Question: How to gt rid of it? I tried to pull code from bitbucket but it shows like this.
Help me to close this. I am unable to scroll down and i don't want to quit it rather I want to close it(I need reason why it is not showing close option at top).

I am new to MAC, XCode, Bitbucket and stackoverflow too.
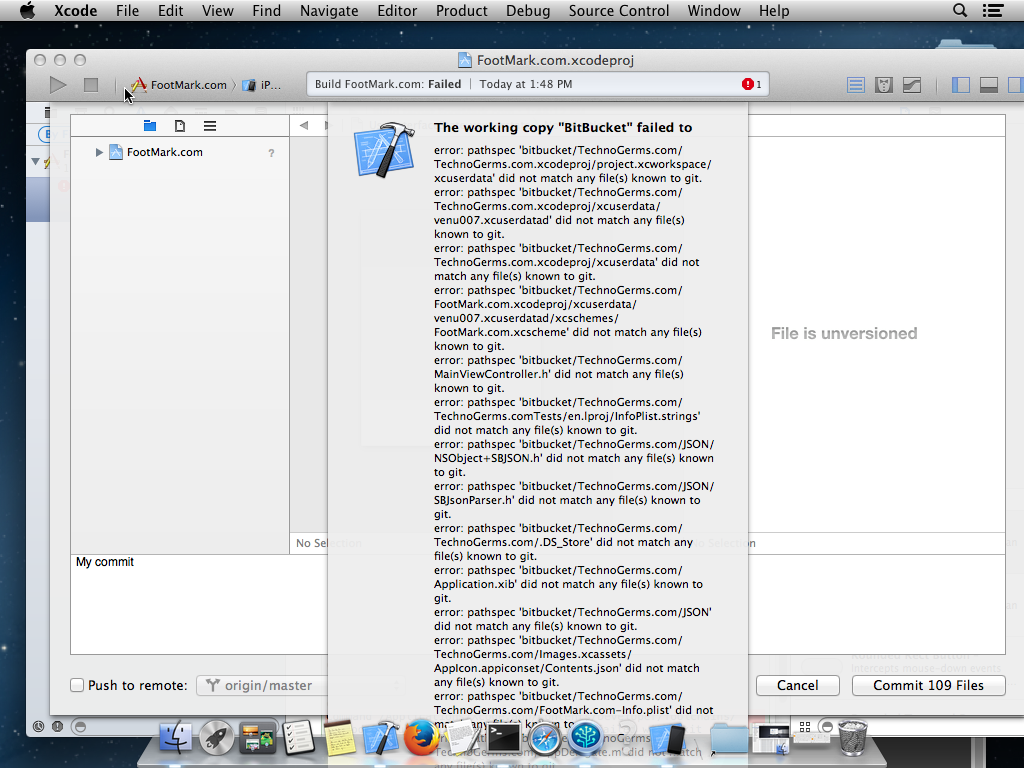
Answer: Actually this is a MAC OS issue. First try to hit "enter" and if the button in the popup is highlighted it will close it. If its not, there is no way to close it unless you connect a higher resolution screen so you can see the button.